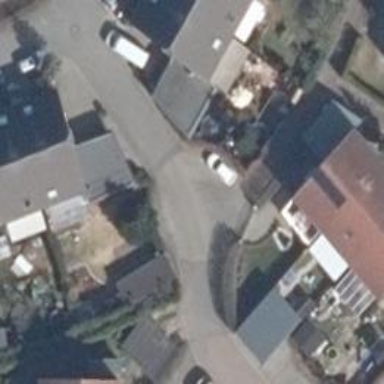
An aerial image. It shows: Turning circle on the road.